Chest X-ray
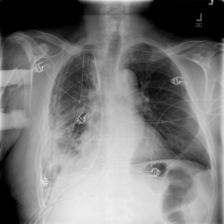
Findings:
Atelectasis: negative
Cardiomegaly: negative
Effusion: negative
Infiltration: positive
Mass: negative
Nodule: negative
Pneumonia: negative
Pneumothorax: negative
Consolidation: negative
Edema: negative
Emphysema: negative
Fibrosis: negative
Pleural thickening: negative
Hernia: negative